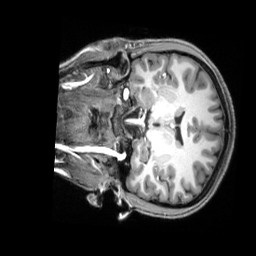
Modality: T1w
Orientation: coronal
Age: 22
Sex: female
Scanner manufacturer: siemens
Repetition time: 2.3 s
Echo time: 0.00229 s